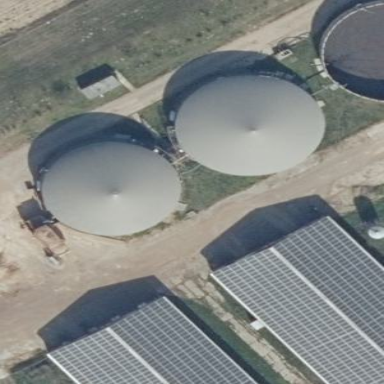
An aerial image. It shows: Farm auxiliary building with storage tank.